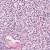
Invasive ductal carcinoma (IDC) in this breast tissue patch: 1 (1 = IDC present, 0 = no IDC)